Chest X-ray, PA view. Patient: 24 years old, sex F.
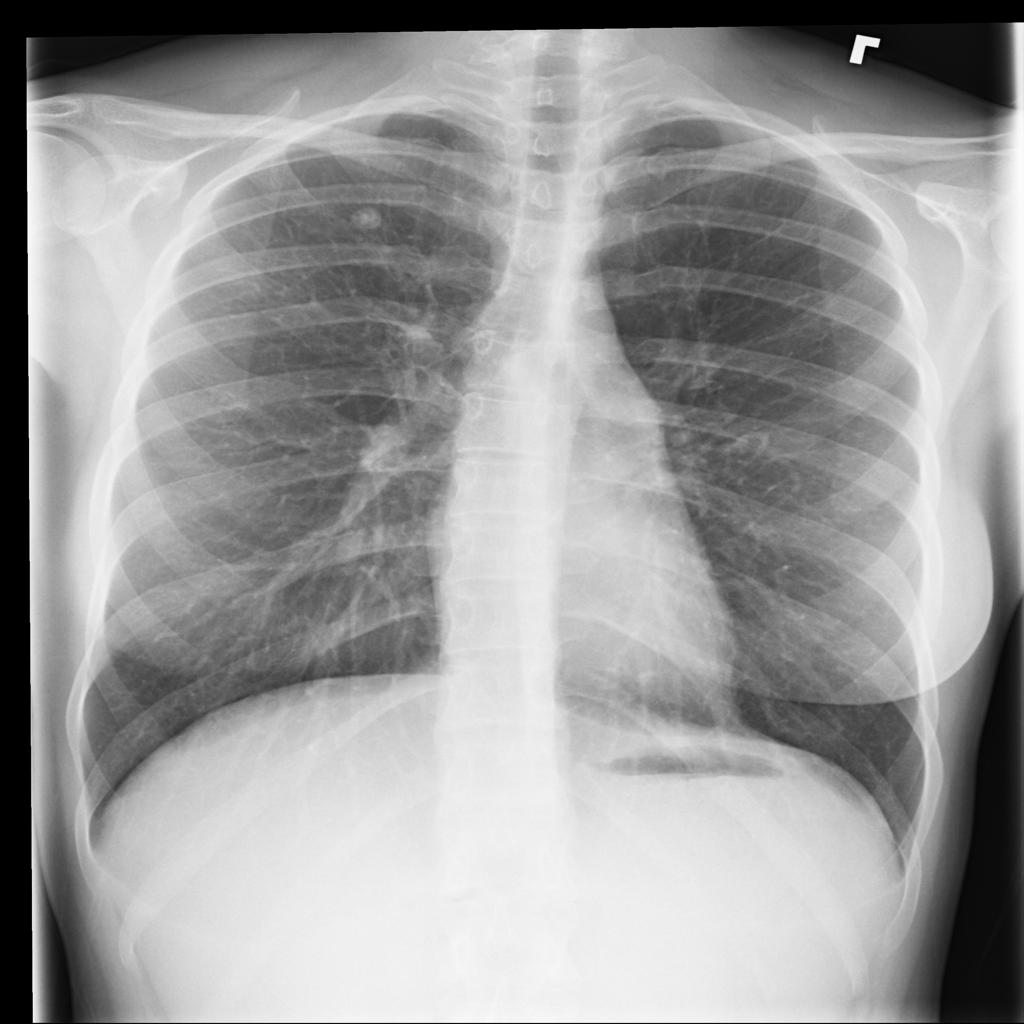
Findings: No Finding